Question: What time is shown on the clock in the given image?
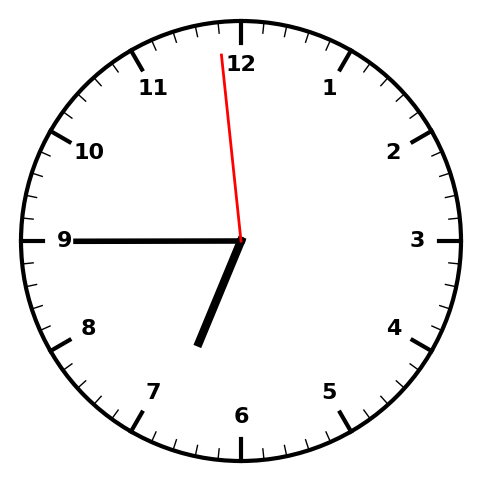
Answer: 06:44:59